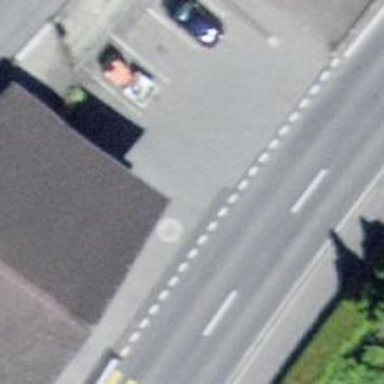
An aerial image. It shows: Post box is visible.